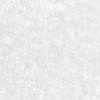
Label: no_change